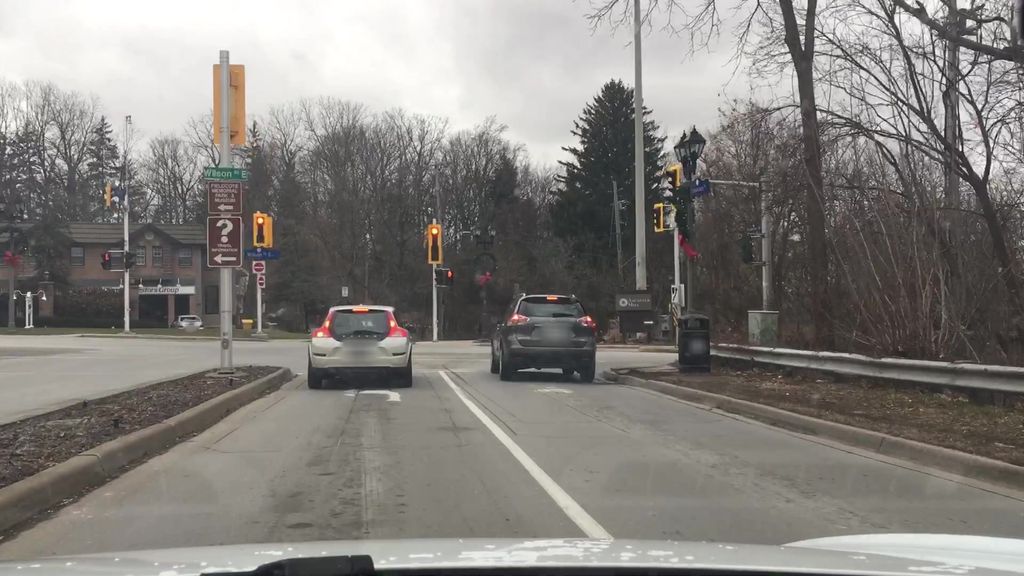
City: hamilton